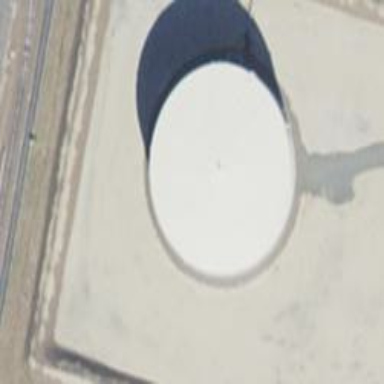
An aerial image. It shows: Storage tank building.